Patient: sex M, age 67
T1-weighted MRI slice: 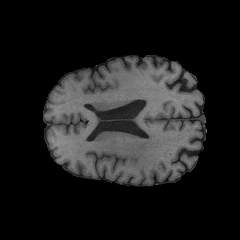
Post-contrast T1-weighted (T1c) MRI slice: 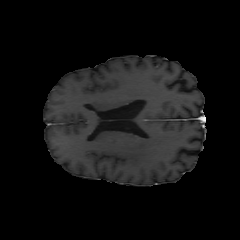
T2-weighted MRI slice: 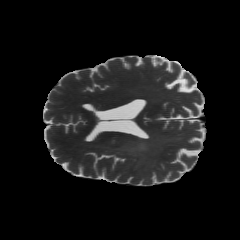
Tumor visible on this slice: yes
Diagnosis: Glioblastoma, IDH-wildtype
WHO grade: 4